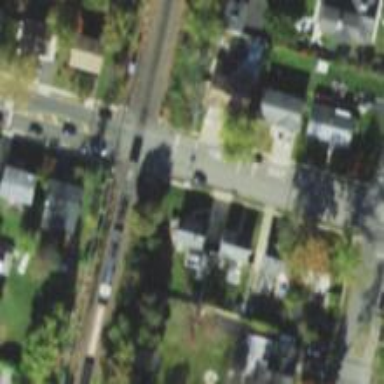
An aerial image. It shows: Railway level crossing.